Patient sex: M
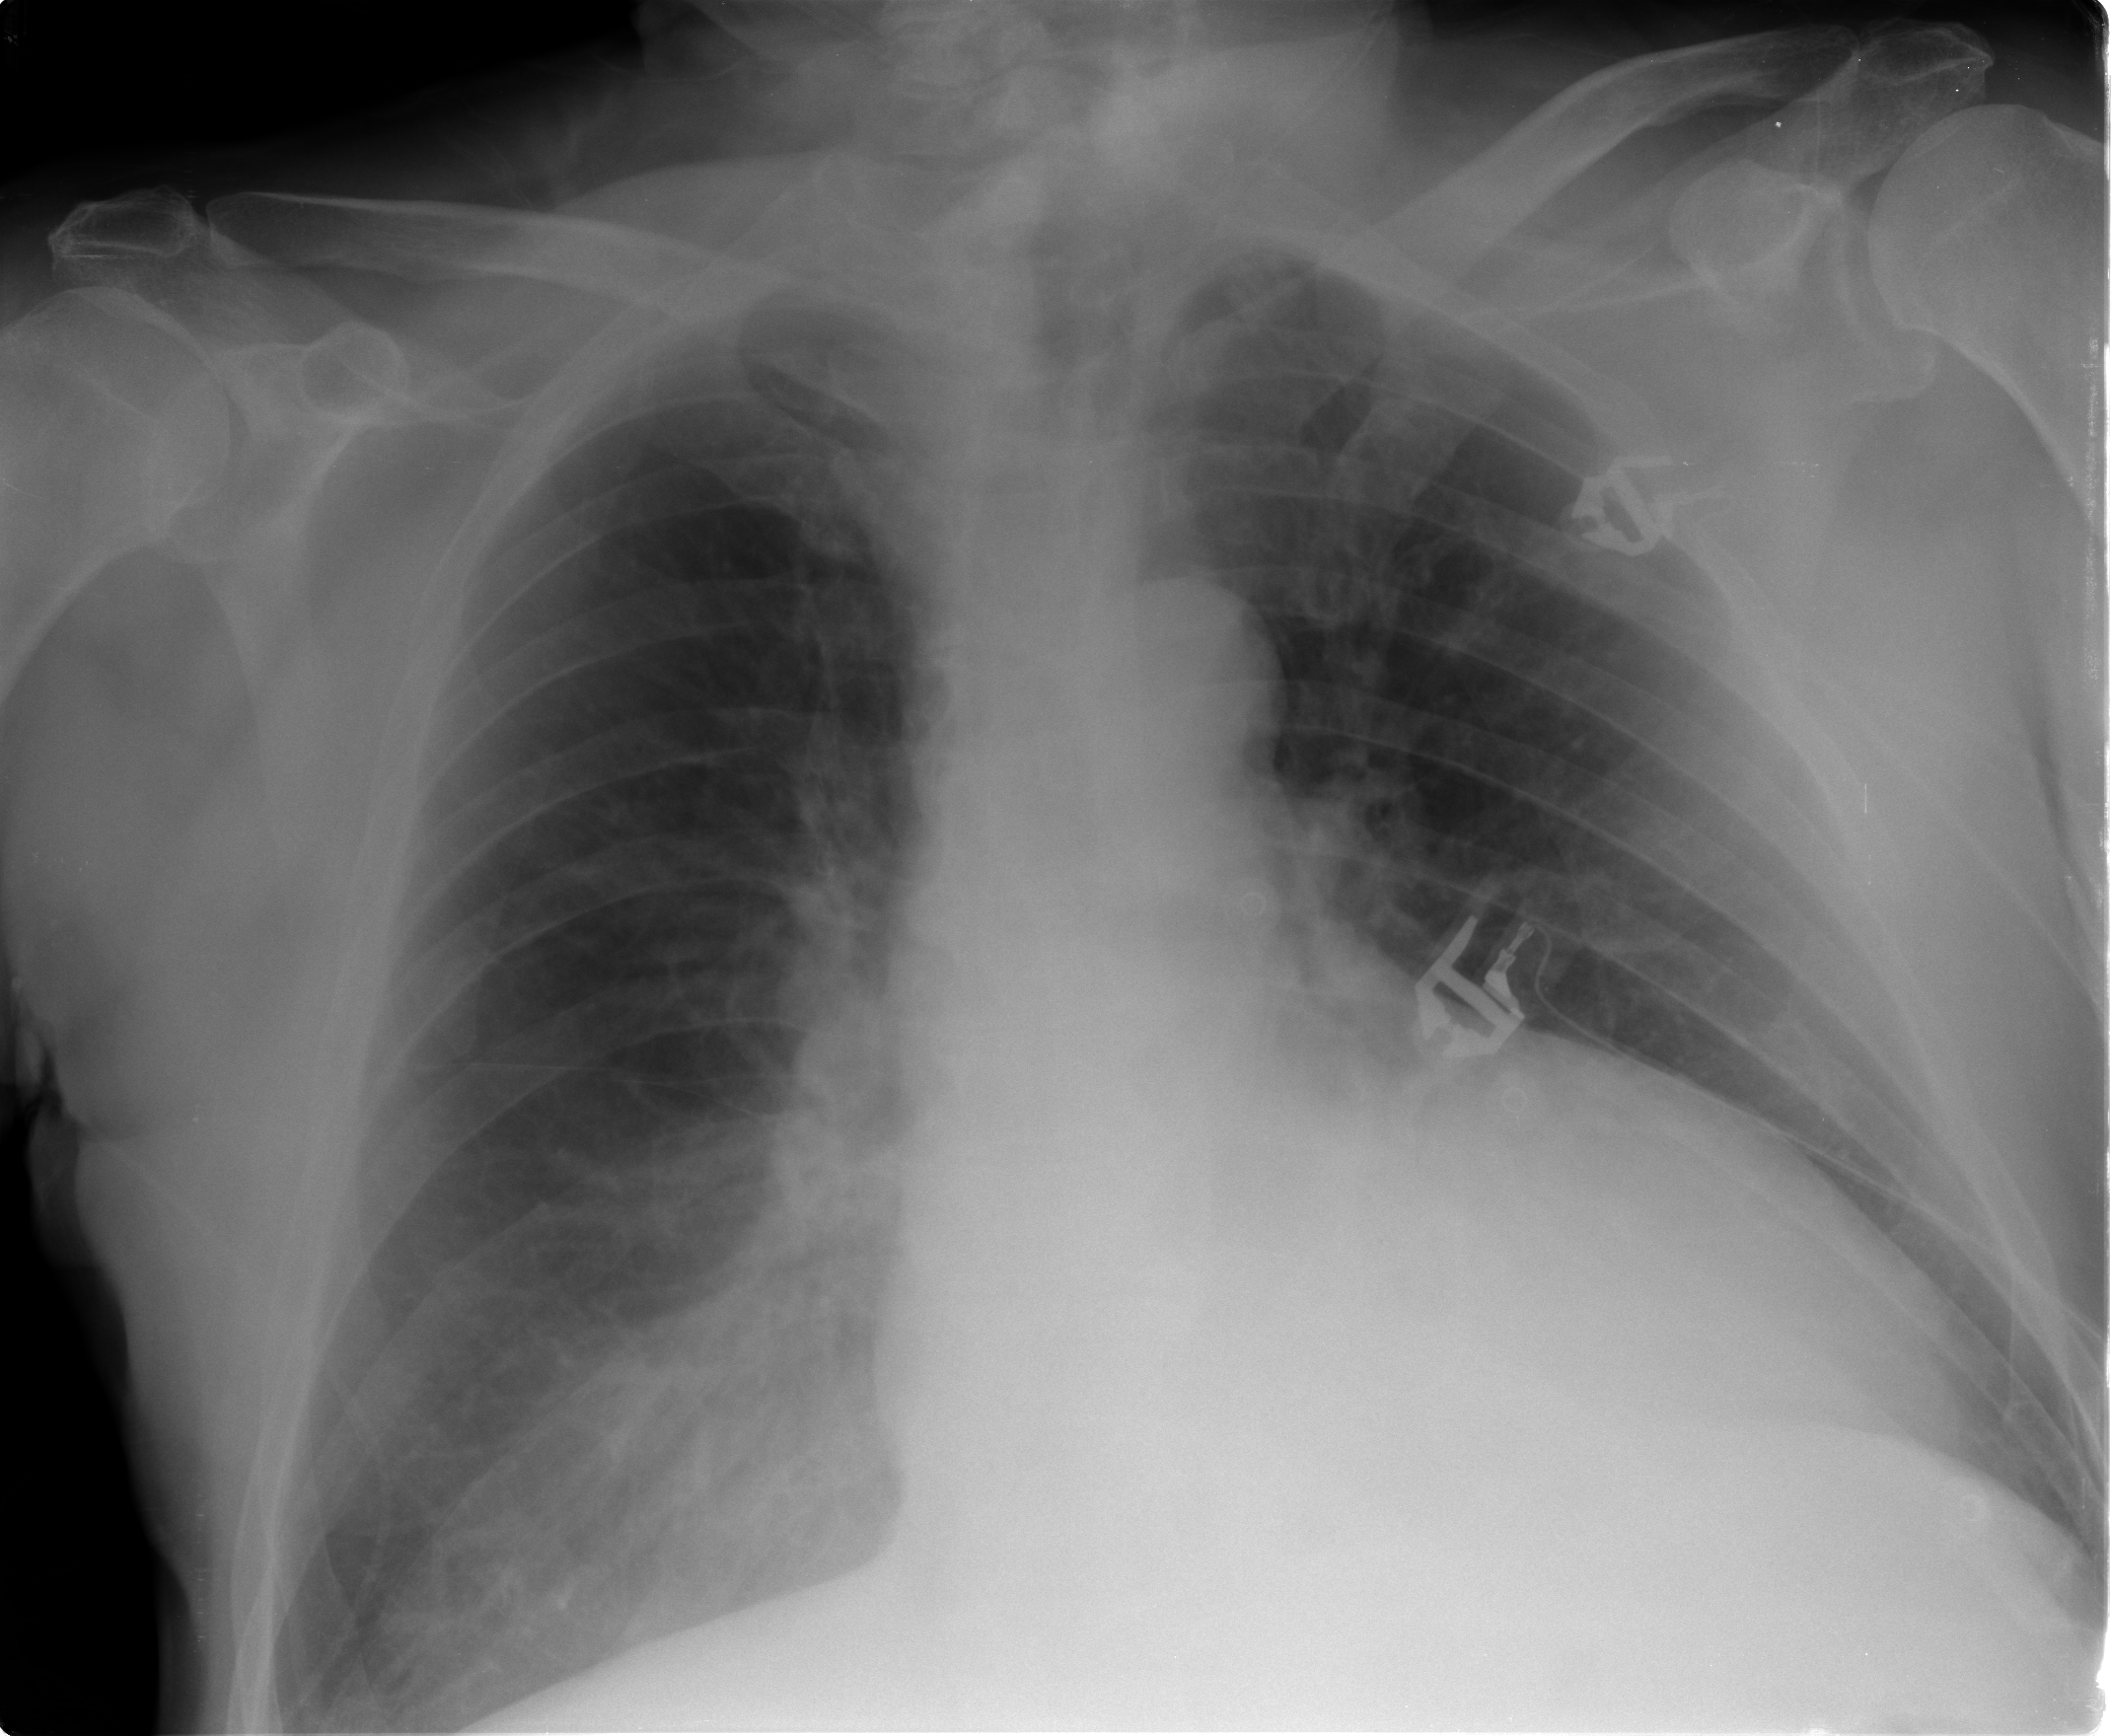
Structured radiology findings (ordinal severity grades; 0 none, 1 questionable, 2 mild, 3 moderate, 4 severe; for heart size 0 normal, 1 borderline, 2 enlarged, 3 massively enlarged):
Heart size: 2
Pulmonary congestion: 1
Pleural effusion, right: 2
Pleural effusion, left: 0
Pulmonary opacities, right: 0
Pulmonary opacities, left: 0
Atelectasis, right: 2
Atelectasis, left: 0